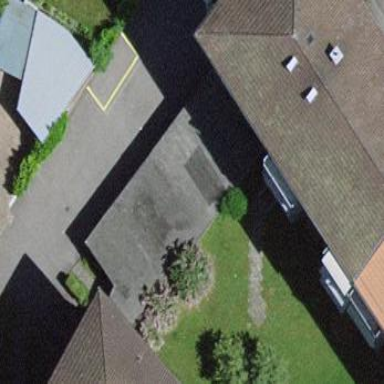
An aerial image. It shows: Garage.